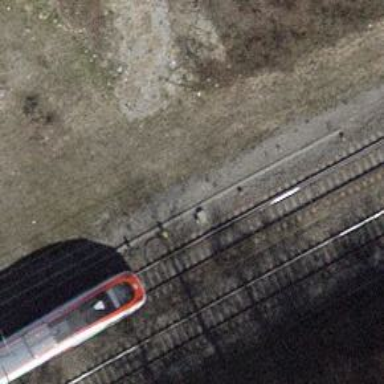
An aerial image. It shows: Railway switch.